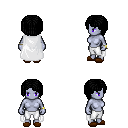
a pixel art fantasy rpg character, female body template, dark elf, purple skin, white cape, white pants, black pageboy hairstyle, bracelets, brown slippers, four views (front, back, left, right), 2x2 character sprite sheet, small pixel art, hard edges, no anti-aliasing